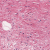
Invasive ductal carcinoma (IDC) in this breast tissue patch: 0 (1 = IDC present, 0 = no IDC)